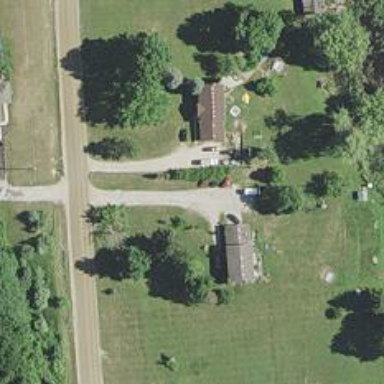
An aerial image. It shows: Driveway leading to service road.